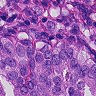
Metastatic tissue present: yes